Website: macys
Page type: customer-info-address
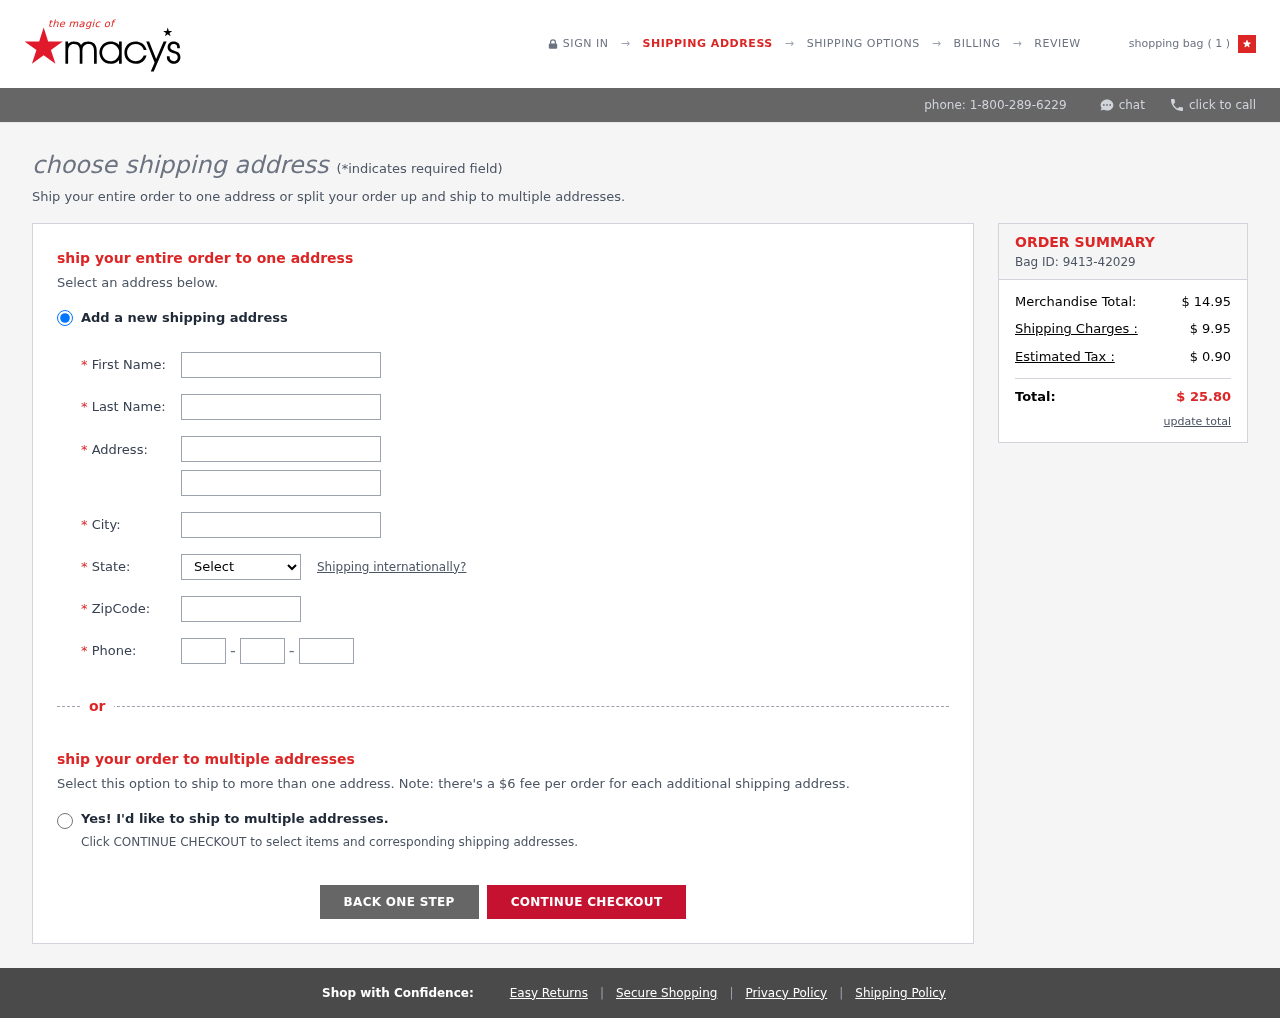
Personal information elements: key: PII_CITY
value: Weissport
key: PII_FIRSTNAME
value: Aaron
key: PII_LASTNAME
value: Mendoza
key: PII_PHONE_AREA
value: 693
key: PII_PHONE_PREFIX
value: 695
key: PII_PHONE_SUFFIX
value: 1455
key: PII_POSTCODE
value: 94054
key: PII_STATE_ABBR
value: TX
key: PII_STREET
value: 444 Perry Throughway
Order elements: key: ORDER_NUM_ITEMS
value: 1
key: ORDER_ID
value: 9413-42029
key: ORDER_SUBTOTAL
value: $ 14.95
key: ORDER_SHIPPING_COST
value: $ 9.95
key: ORDER_TAX
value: $ 0.90
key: ORDER_TOTAL
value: $ 25.80